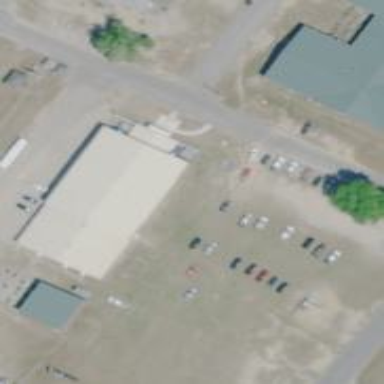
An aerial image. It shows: Building that is sports hall.